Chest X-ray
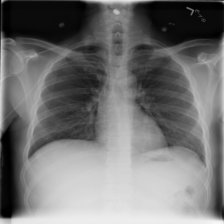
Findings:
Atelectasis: negative
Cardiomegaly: negative
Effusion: negative
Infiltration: negative
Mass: negative
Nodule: negative
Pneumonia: negative
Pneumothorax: negative
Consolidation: negative
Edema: negative
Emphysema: negative
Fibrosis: negative
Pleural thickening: negative
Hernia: negative